高二 · 代数
如图 1-6-5, 单摆从某点开始来回摆动, 离开平衡位置 $O$ 的距离 $s(\mathrm{~cm})$ 和时间 $t(\mathrm{~s})$ 的函数关系式为 $s=$ $6 \sin \left(2 \pi t+\frac{\pi}{6}\right)$ ，那么单摆摆动一个周期所需的时间为 $(\quad)$

图 1-6-5
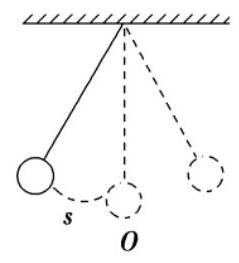
A. $2 \pi \mathrm{s}$
B. $\pi \mathrm{s}$
C. $0.5 \mathrm{~s}$D. $1 \mathrm{~s}$
答案: D
解析: 依题意是求函数 $s=6 \sin \left(2 \pi t+\frac{\pi}{6}\right)$ 的周期, $T=\frac{2 \pi}{2 \pi}=1$, 故选 D.